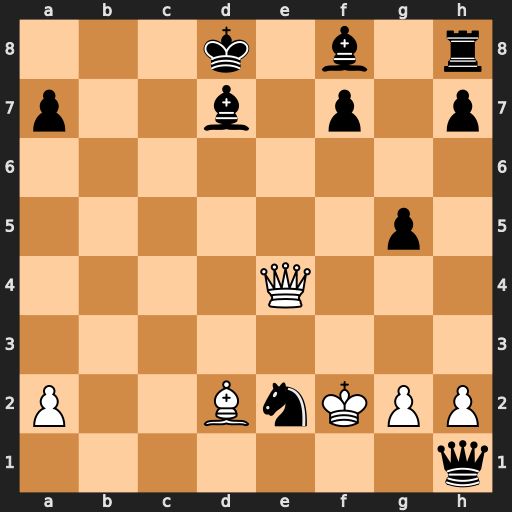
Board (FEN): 3k1b1r/p2b1p1p/8/6p1/4Q3/8/P2BnKPP/7q
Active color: w
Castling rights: -
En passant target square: -
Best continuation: Ba5+ Kc8 Qa8#